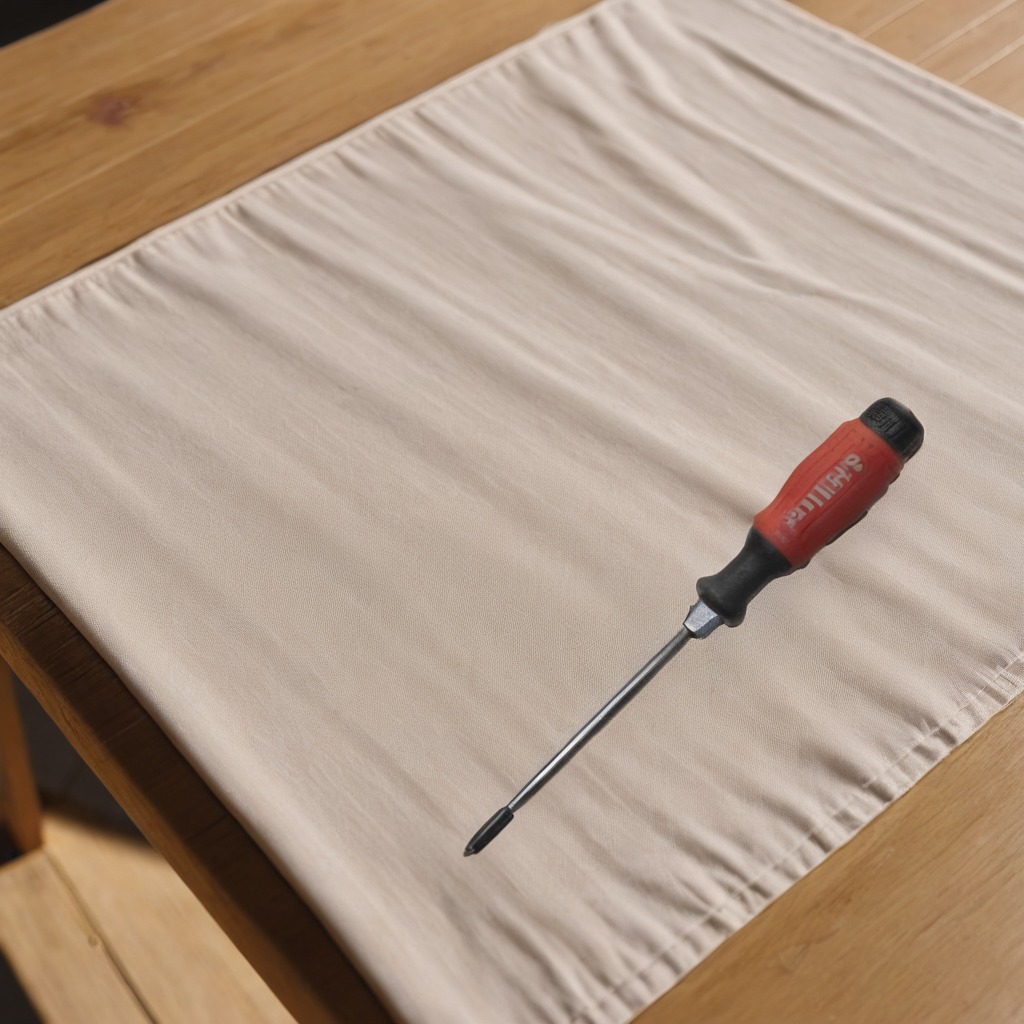
A screwdriver lying on a wooden table in an outdoor workshop during daytime bright natural light soft shadows worn but beneath the cloth